Question: i have a tablet with this structure:
'''
Usr Key Value
Peter Address 78 Street
Peter Number 123456
Peter Sport Rugby
Peter Document ABCDE
'''
i would like to have a query with this:
'''
NAME Address Number Sport Document
Peter 78 Street 123456 Rugby ABCDE
'''
Who can help me?

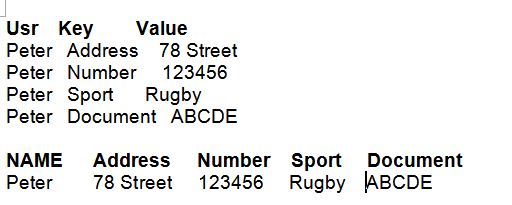
Answer: If you have only one value for each key for each user:
'''
select P.*
from Table1 as t
pivot (
max(Value)
for [Key] in ([Address], [Number], [Sport], [Document])
) as P
'''
or
'''
select
t.Usr,
max(case when t.[Key] = 'Address' then t.[Value] end) as Address,
max(case when t.[Key] = 'Number' then t.[Value] end) as Number,
max(case when t.[Key] = 'Sport' then t.[Value] end) as Sport,
max(case when t.[Key] = 'Document' then t.[Value] end) as Document
from Table1 as t
group by t.Usr
'''
<URL>